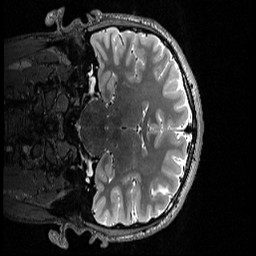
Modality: T2w
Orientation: coronal
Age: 19
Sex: male
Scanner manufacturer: siemens
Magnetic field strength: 3 T
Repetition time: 3.2 s
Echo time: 0.566 s